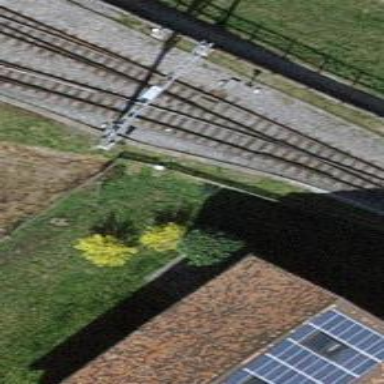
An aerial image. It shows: Narrow gauge railway siding with one track. The railway line is electrified with contact line.